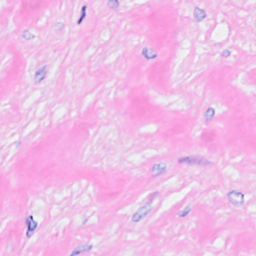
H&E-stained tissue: Breast